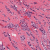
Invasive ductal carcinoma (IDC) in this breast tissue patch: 1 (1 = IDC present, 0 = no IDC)